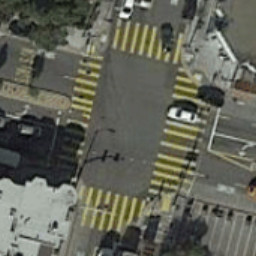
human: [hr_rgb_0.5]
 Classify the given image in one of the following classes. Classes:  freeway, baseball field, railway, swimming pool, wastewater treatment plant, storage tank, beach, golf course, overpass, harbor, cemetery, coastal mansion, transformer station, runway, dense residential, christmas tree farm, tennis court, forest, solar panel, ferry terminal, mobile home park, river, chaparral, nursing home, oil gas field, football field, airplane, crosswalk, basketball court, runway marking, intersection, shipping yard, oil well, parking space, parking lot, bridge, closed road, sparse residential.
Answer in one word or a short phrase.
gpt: crosswalk